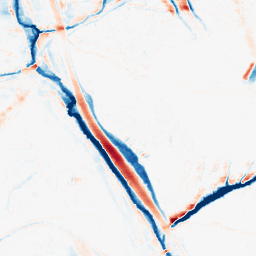
Category: morphological
Decomposition family: morphological_ellipse
Decomposition parameters: operation: average
width: 10
height: 20
Upsampling method: cubic_mitchell
Upsampling parameters: scale: 8
Upsampling scale: 8